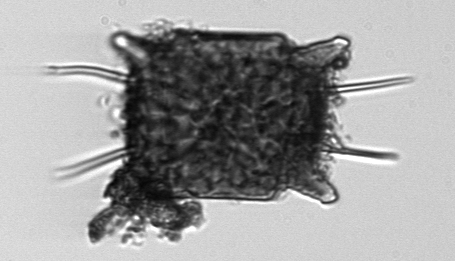
Label: Odontella